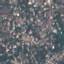
Land use / land cover class: Residential